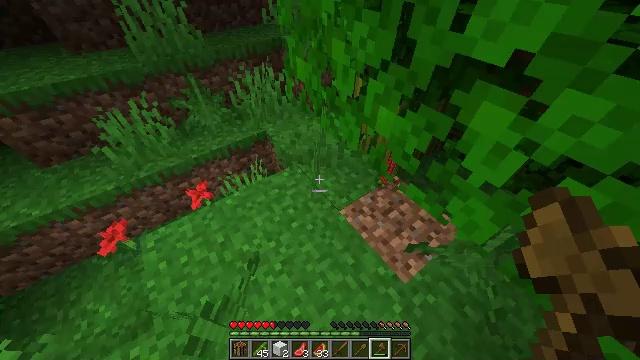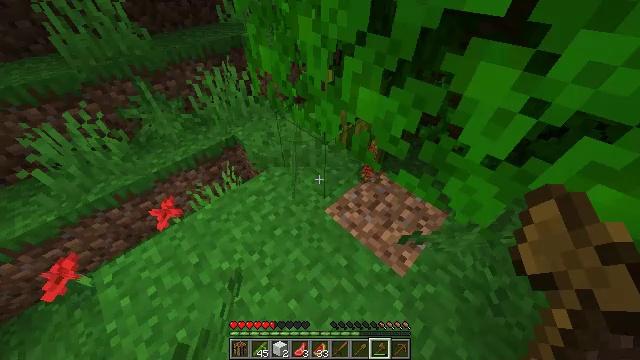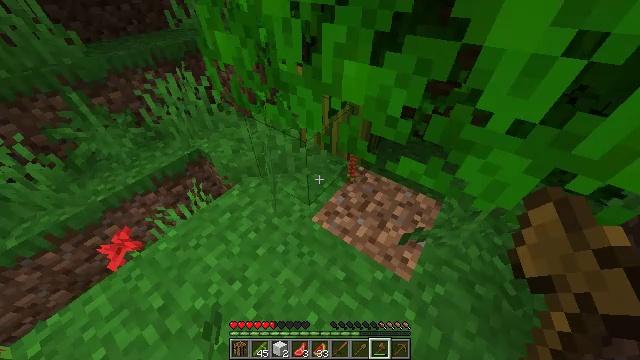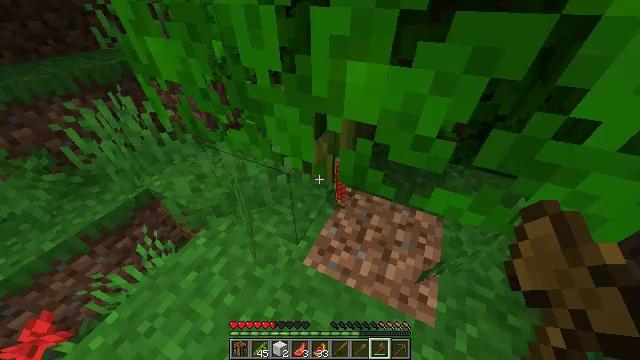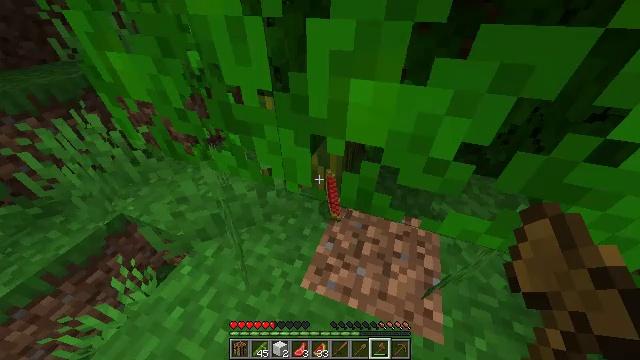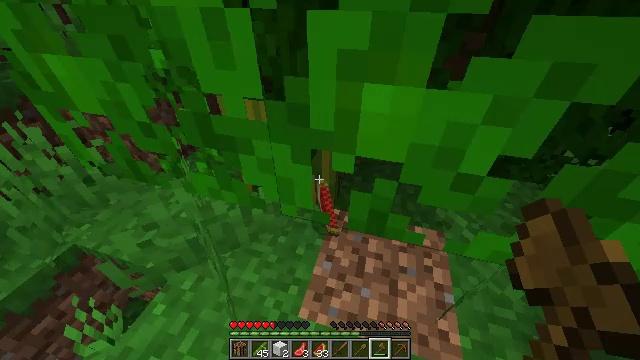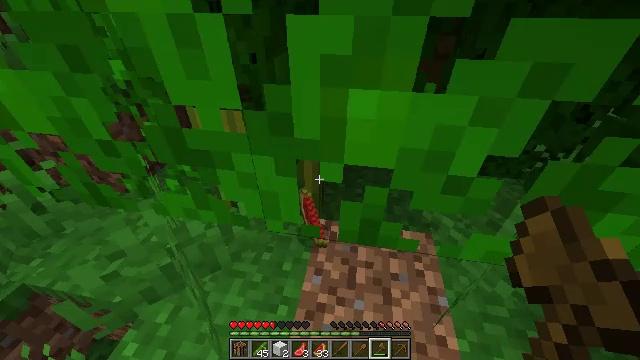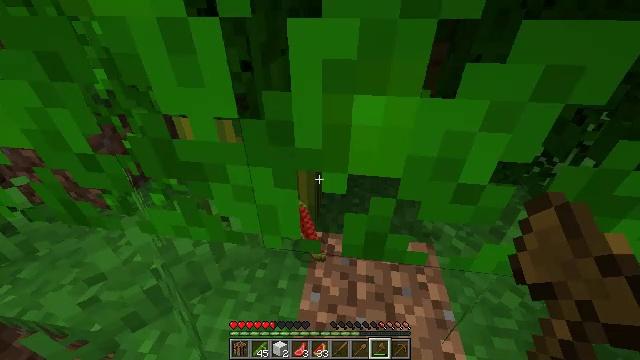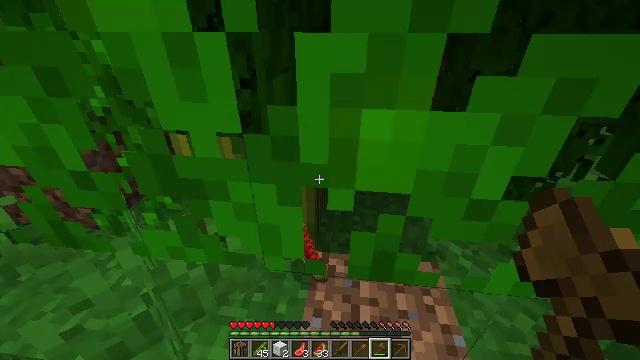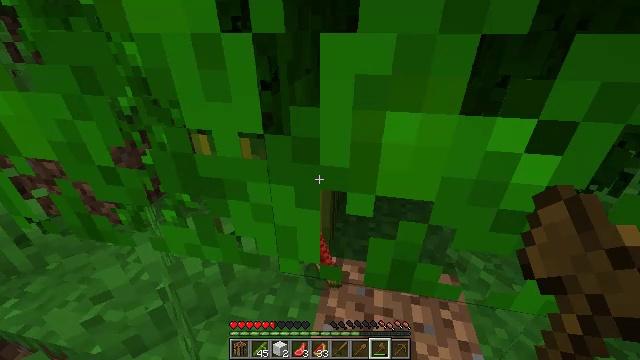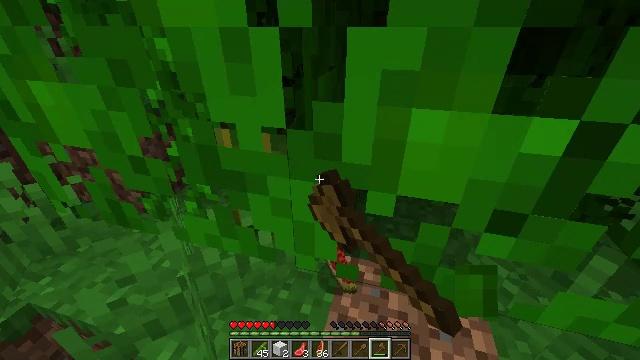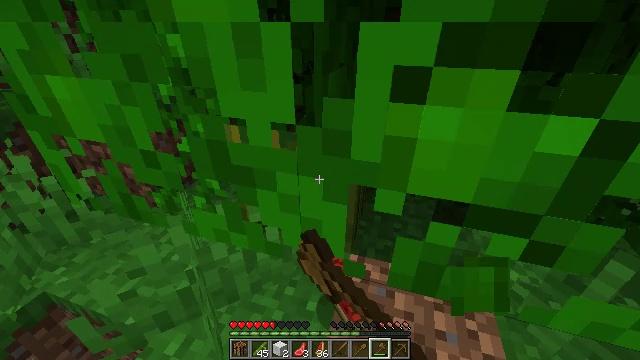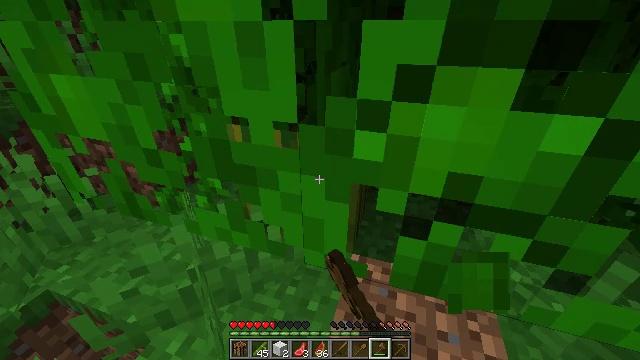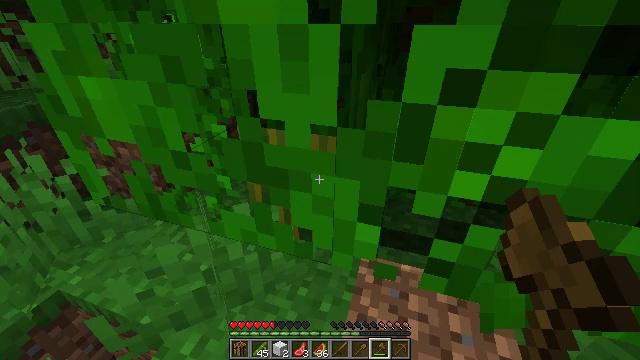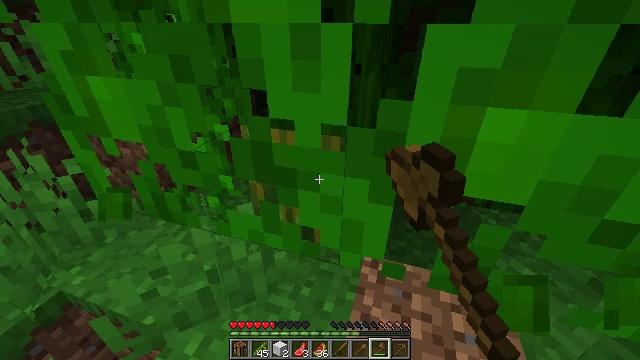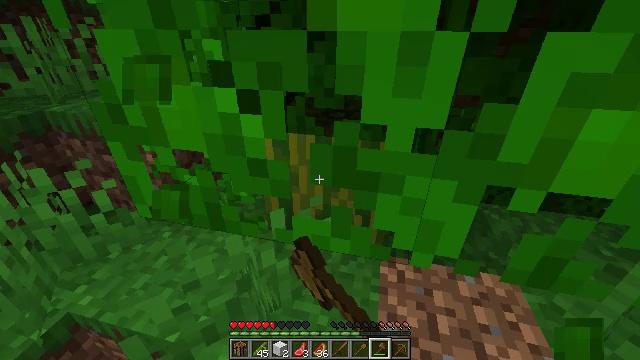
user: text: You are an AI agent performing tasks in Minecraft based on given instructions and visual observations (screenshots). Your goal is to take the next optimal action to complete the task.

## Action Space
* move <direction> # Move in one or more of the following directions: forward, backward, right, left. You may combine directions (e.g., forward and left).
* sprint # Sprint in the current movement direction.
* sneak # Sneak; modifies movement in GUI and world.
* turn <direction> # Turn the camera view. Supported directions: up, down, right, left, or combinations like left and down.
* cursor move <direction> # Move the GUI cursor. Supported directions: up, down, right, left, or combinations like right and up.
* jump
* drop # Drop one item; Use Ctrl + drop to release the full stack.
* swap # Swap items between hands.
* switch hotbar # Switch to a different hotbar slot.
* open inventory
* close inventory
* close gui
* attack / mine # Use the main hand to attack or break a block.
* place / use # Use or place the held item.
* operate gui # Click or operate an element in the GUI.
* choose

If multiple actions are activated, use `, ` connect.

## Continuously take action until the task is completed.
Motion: motion action
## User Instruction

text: Clear the jungle leaves to make way.
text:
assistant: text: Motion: move forward, turn right
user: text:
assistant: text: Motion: move forward, turn right and up
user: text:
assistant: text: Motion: move forward, turn right and up
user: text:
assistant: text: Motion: turn right and up
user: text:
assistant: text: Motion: turn right
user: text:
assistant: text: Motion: turn right and up
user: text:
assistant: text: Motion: turn right and up
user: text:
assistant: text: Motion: turn up
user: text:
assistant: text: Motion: turn left, attack / mine
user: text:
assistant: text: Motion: turn left, attack / mine
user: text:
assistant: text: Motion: turn left, attack / mine
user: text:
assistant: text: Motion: attack / mine
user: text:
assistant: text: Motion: move left, attack / mine
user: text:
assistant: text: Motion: move left, attack / mine
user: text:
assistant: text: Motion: move left, turn right, attack / mine
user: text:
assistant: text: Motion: turn right and up, attack / mine
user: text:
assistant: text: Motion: attack / mine
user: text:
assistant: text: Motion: attack / mine
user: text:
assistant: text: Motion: attack / mine
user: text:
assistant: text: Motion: turn right, attack / mine
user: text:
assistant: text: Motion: attack / mine
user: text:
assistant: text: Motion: attack / mine
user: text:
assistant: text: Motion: attack / mine
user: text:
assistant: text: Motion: attack / mine
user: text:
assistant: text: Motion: attack / mine